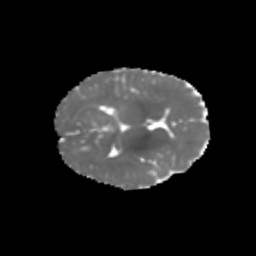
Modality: MD
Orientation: axial
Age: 6
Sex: female
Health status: healthy